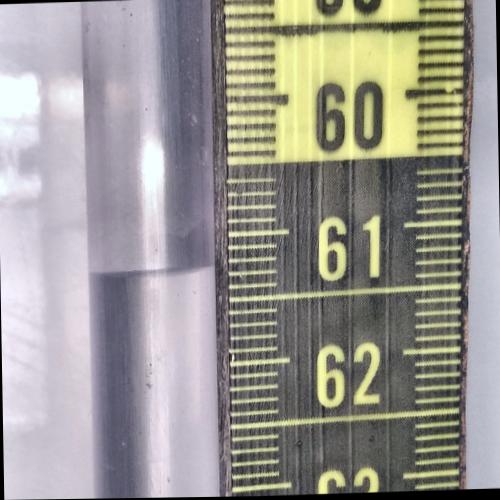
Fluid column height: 61.3 cm